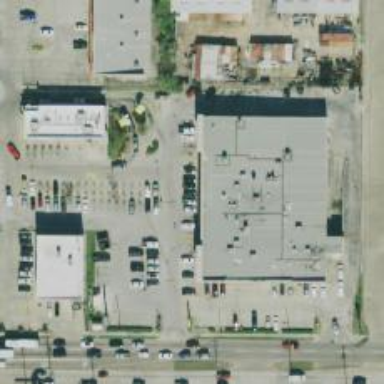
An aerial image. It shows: Parking space.